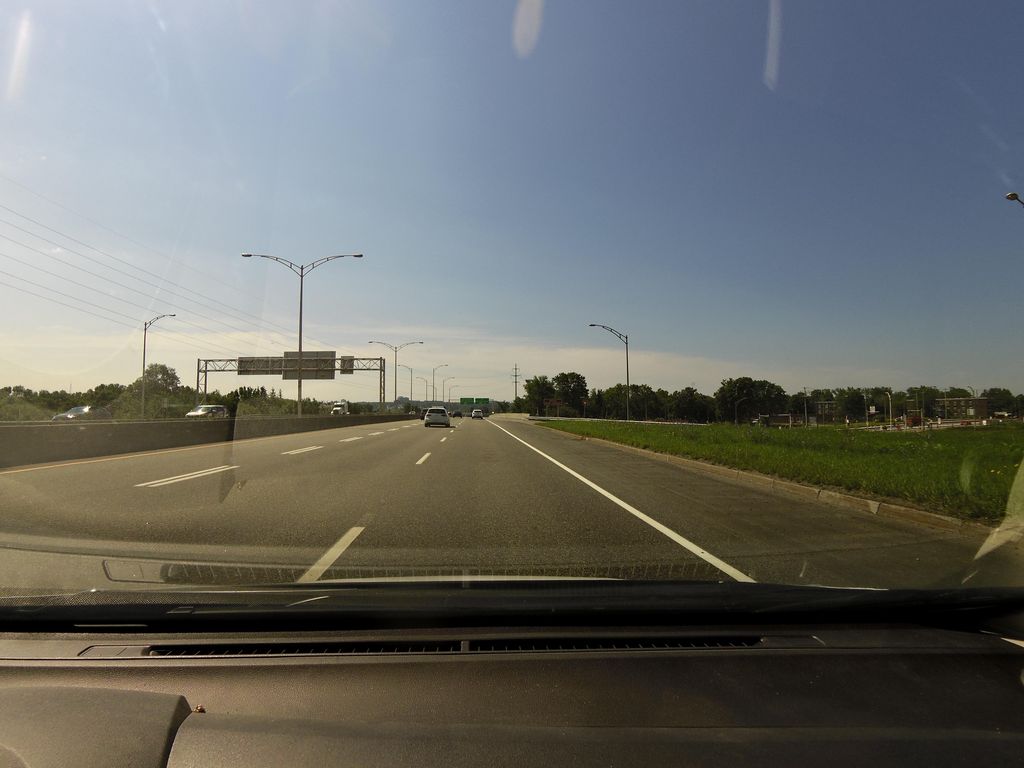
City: quebec_city